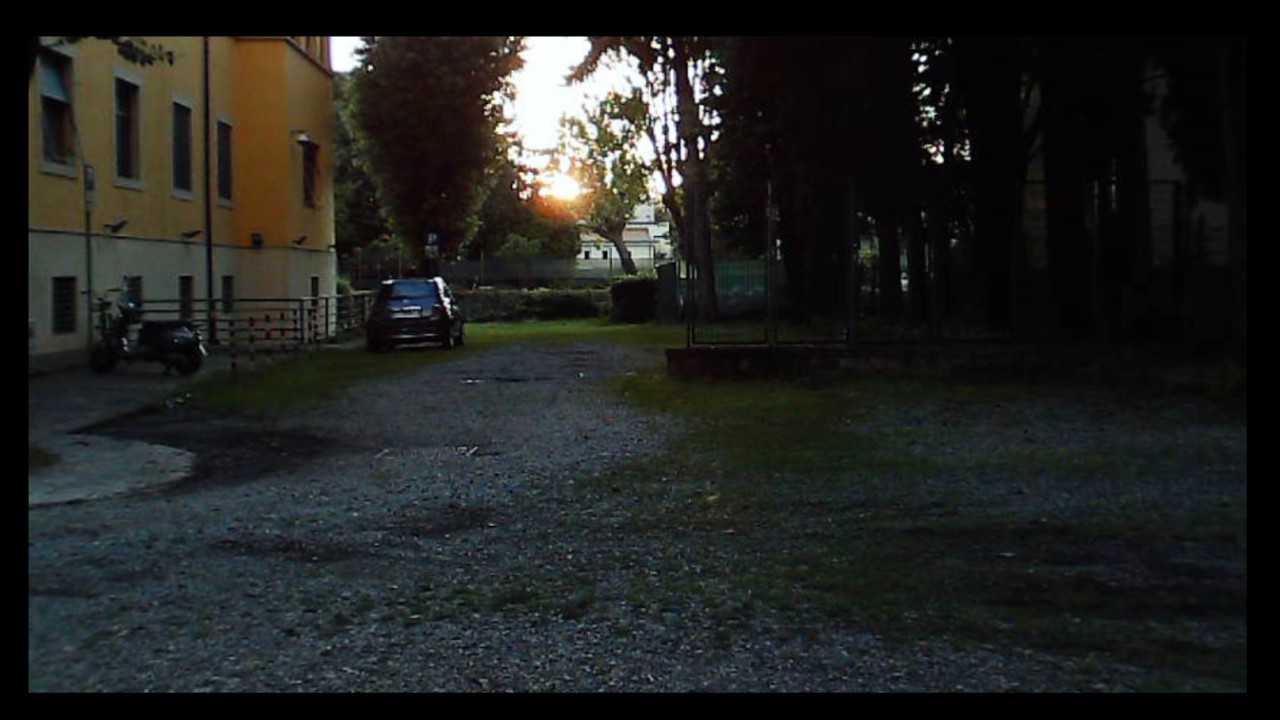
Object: DarwinFPV cineape20